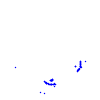
Particle: proton